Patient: sex M, age 80
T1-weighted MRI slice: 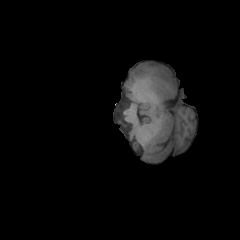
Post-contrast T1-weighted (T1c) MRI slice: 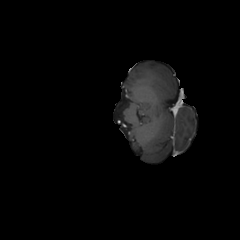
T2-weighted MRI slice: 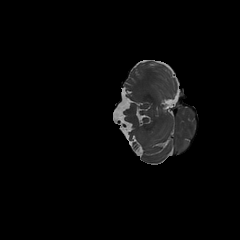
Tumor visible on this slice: no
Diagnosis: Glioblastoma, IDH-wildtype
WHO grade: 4